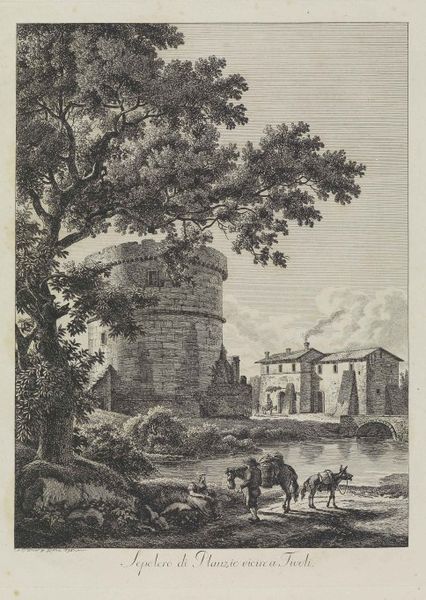
Titel: Tivoli: Grabmal des Plautius bei Tivoli
Künstler: Albert Christoph Dies
Standort: Karlsruhe
Institution: Staatliche Kunsthalle Karlsruhe
Schlagwörter: baum, blätter, dunkel, felsen, himmel, laub, mann, schatten, wasser, weiß, wolken, bäume, fluss, landschaft, menschen, see, sitzen, stadt, teich, ufer, äste, bunt, fenster, frau, grau, hut, kleid, licht, schwarz, straße, zeichnung, dach, dame, gebäude, gras, haus, hund, tier, tiere, weg, wiese, wolke, gespräch, haube, meschen, alt, wand, mensch, rahmen, stehen, stein, steine, bild, ast, bach, erde, häuser, kalt, mühle, natur, spiegelung, stamm, strauch, zweige, brücke, busch, büsche, gebüsch, pfad, rauch, sonne, sträucher, wiesen, land, sitzend, paar, blatt, pflanzen, wald, bauern, esel, kamin, pferd, pferde, reiter, rund, schornstein, turm, reiten, sattel, holzschnitt, schrift, sommer, papier, ruhe, ruhen, sitz, bogen, italien, ort, bäuerin, feldweg, gepäck, last, nachmittag, fels, dorf, dächer, mauer, schornsteine, ziegel, grafik, graphik, bauernhof, hof, hütten, wolkenlos, pause, rast, fabrik, schlot, rand, dampf, lciht, bauer, zinnen, schlote, tusche, ruine, wohnhaus, buch, burg, kreuz, wandern, wurzel, festung, mauerwerk, moos, druck, druckgraphik, lithographie, schnitt, schwarz weiss, schraffur, radierung, stich, titel, illustration, text, schraffiert, bleistift, laubbaum, treffen, zoo, genreszene, maultier, maultiere, tracht, gemäuer, ziegelsteine, wurzeln, grab, geäst, pfer, reise, wanderer, tränke, eiche, lasttier, packesel, reisender, kupferstich, hirte, buam, handschrift, legende, wasserrad, speicher, mann frau, lasten, zinnenkranz, gemauert, bunker, rundturm, maue, sträuche, wachturm, bastion, häsuer, wehrturm, baume, böume, dinosaurier, wanderschaft, else, tivoli, pilgerer, burgturm, wasserturm, menn, stahlstich, sich, packtier, föuss, lastenesel, 1890, wasser fluss, packtiere, tuzrm, #weiss, ameur, flup, grosser baum, saumtiere, wirzel, bäuerlch, holland deutschalnd